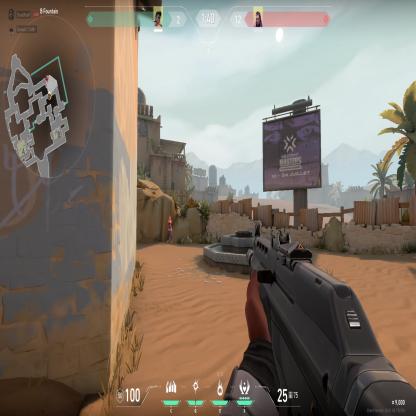
Label: enemy